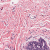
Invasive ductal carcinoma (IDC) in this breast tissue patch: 0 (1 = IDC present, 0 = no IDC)